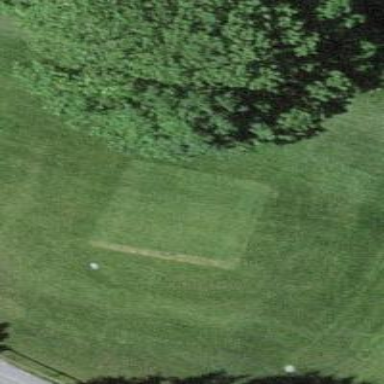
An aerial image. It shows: Grass area designated as golf tee.